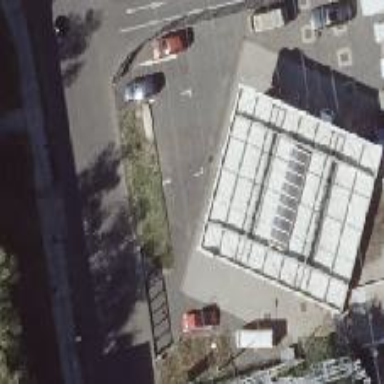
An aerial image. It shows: Roofed building housing car shop.